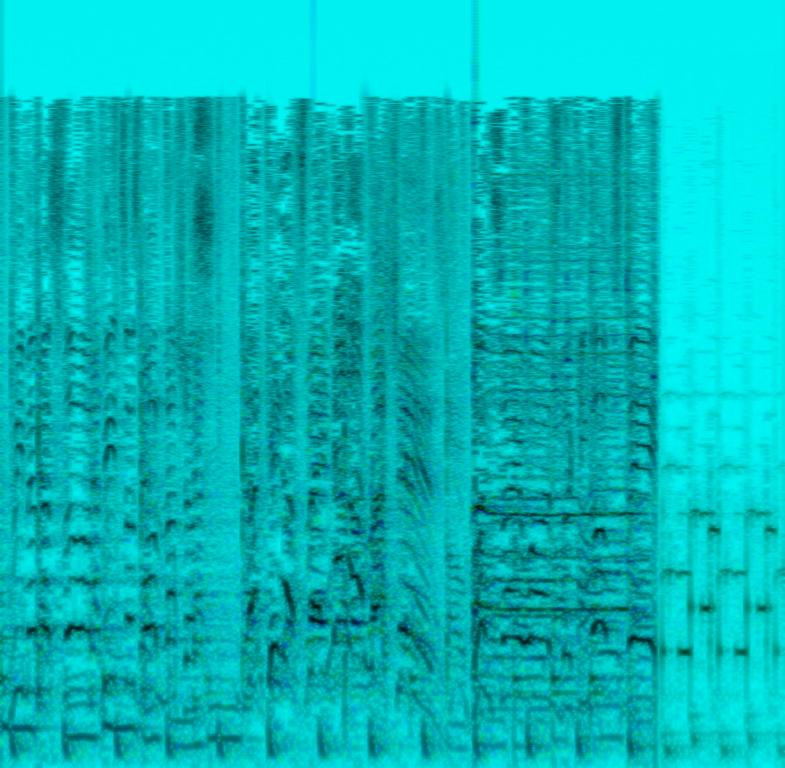
The low quality recording features a flat male lead vocal, alongside harmonizing background vocals, singing over, staccato background vocals, groovy bass, wooden percussion, shimmering shakers and "4 on the floor" kick pattern. At the very end of the loop, there is a dark arpeggiated bell melody. Overall, it sounds happy and fun.